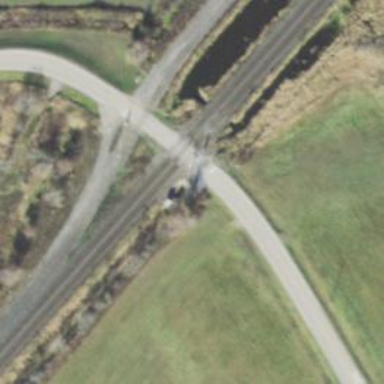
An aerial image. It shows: Level railway crossing with lights and barriers.